Question: I'd like to have a sticky header with a %-height property. Sections below the header should take up the remaining height of the page, for example: header=10% all other sections are atleast 90%. This is similar to a related question: <URL>, but he's using fixed px-height whereas i want %-height. I tried to use margin on my section, but that doesn't seem to work. Not does it seem to work to use a margin and 90% height on my sections.

For the moment I was able to come up with: <URL>. But a few problems:
1. The first section dissapears underneath the header.
2. Because of point 1, the section div's are too high and therefore not taking the remaining size.
'''
<header>
<nav>Test</nav>
</header>
<section>
<div class="container yellow">1</div>
</section>
<section>
<div class="container pink">2</div>
</section>
<section>
<div class="container purple">3</div>
</section>
'''
'''
body, html {
height: 100%;
}
header {
height: 10%;
background-color: green;
position: fixed;
top: 0px;
width: 100%;
}
.helper {
display: inline-block;
height: 100%;
vertical-align: middle;
}
.nav-image {
vertical-align: middle;
}
section {
height: 100%;
width: 100%;
background-color: red;
}
.container {
width: 72.8125%;
background-color: blue;
margin: 0px auto;
height: 100%;
}
.yellow {
background-color: yellow;
}
.pink {
background-color: pink;
}
.purple {
background-color: purple;
}
'''
Thanks!
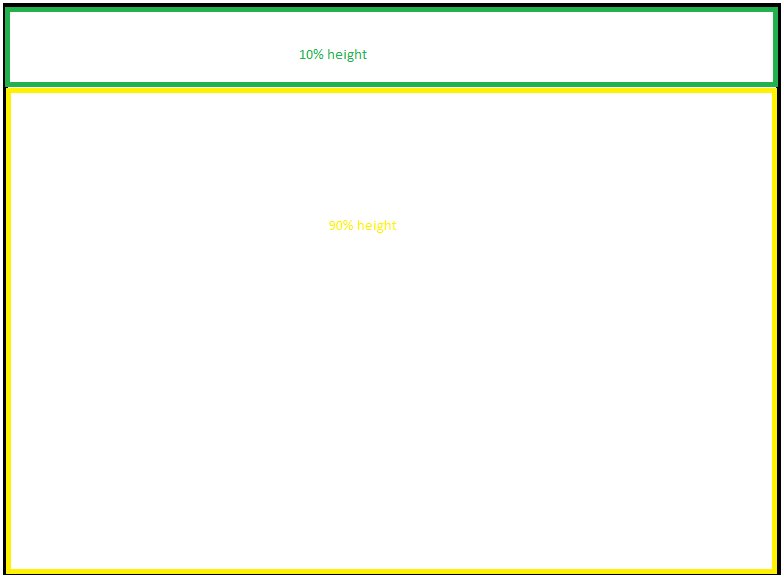
Answer: Possible solution:
I have wrapped all sections into 2 divs.
'''
<div class="wrapper">//rest 90% of the page
<div class="wrapper2">//100% of parent
<section>
<div class="container yellow">1</div>
</section>
<section>...
</div>
</div>
'''
CSS:
'''
.wrapper {
min-height:90%;
height:auto !important;
position:relative;
top:10%;
}
.wrapper2 {
height:100%;
width:100%;
position:absolute;
}
'''
Also, add 'z-index:1;' to 'header'.
Updated <URL> here.